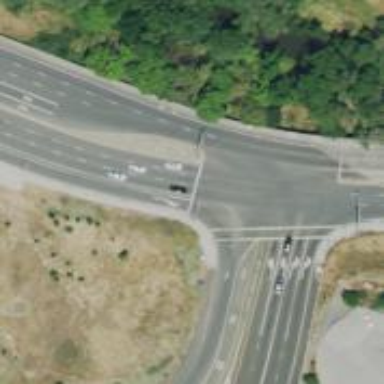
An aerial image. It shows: Solid stop line on the road.